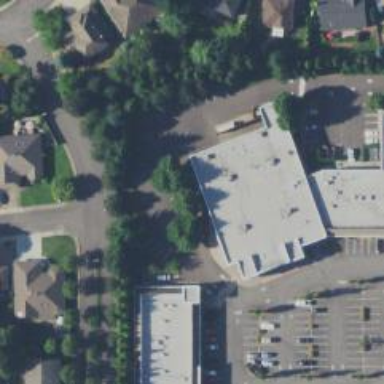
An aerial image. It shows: Pharmacy providing healthcare services.